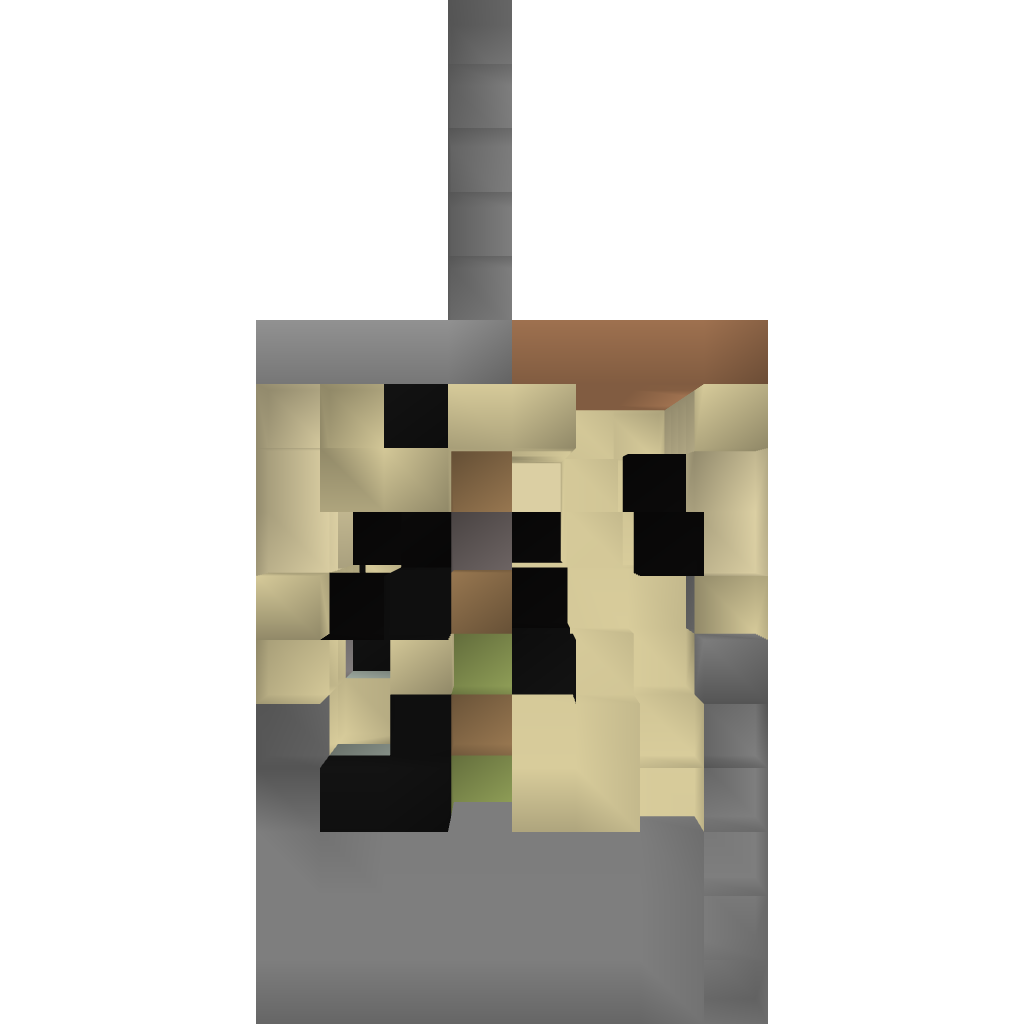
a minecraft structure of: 2W 3H Piston Gravel Door